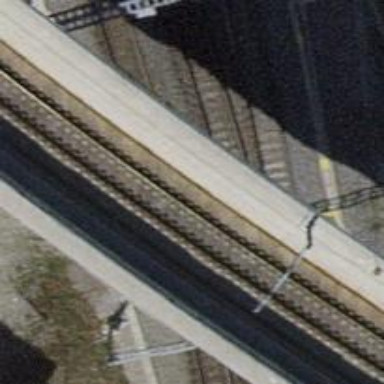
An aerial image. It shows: Viaduct railway bridge with single electrified track using contact line.